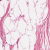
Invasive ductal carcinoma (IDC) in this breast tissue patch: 0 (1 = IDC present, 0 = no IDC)